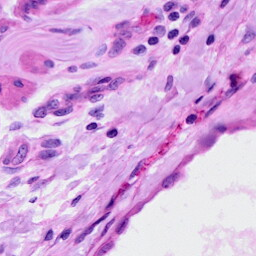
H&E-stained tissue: Ovarian